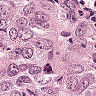
Metastatic tissue present: yes